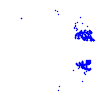
Particle: pion